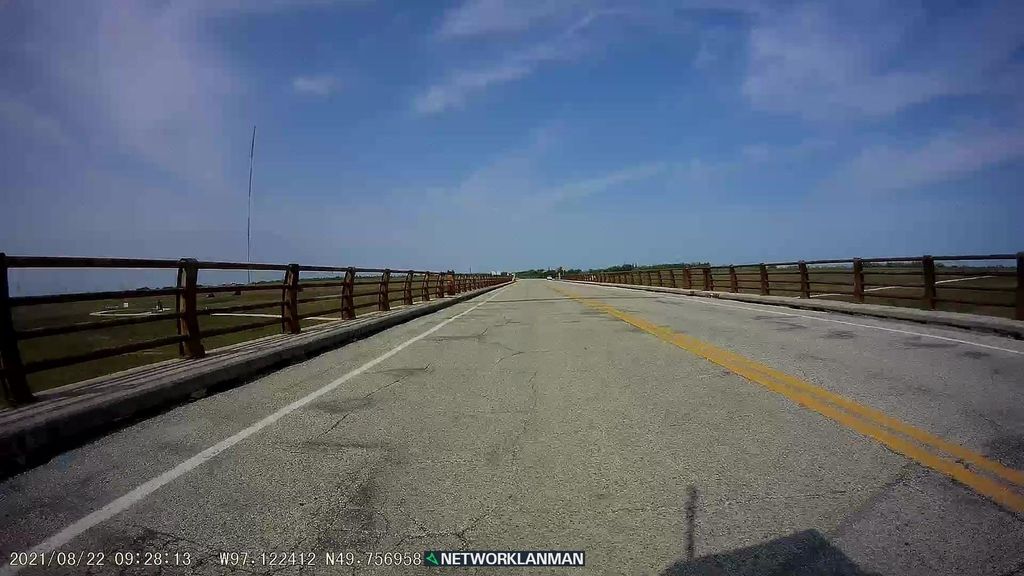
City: winnipeg